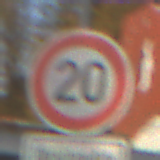
Verkehrszeichen: Geschwindigkeit20
Zusatzzeichen unten: HinweiseAufGefahrenDurchVerbaleAngabe4
Umgebung: Outdoor, Special
Tageszeit: SunriseSunset
Wetter: Clear
Licht: Natural
Jahreszeit: NotSpecified
Kontrast: MediumContrast